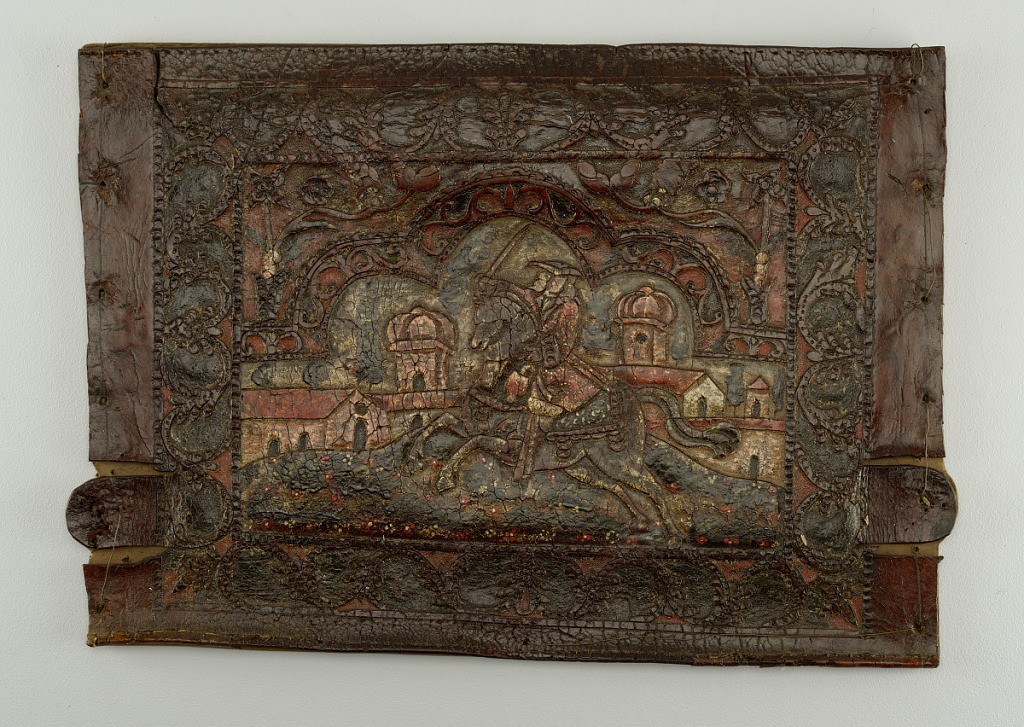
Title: Panel
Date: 18th century
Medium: Leather
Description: Horizontal rectangle. Plain border, with cut-out tab in either short side. Tooled border of foliate scrolls, dark green and red ground, enclosing three-lobed arch beneath which is a mounted officer with upraised sword, a walled city with two domed buildings in background.